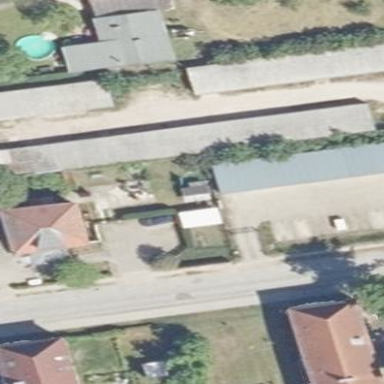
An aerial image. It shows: Garages as the designated land use.